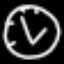
Label: clock